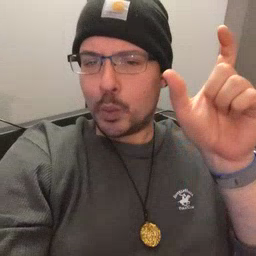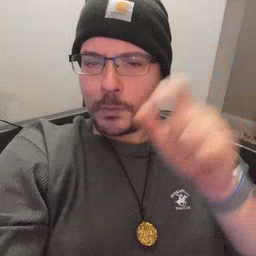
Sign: moon